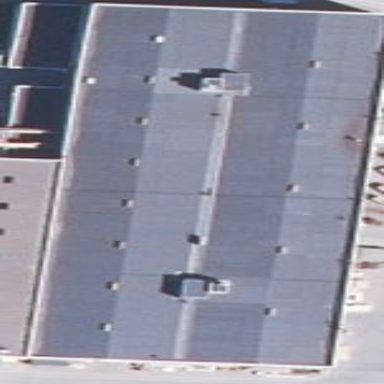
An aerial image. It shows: Industrial building.